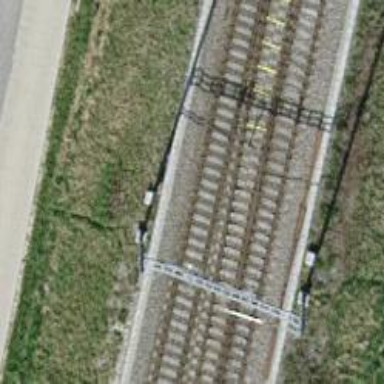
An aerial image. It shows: Railway track with electrified contact lines. This is siding track.